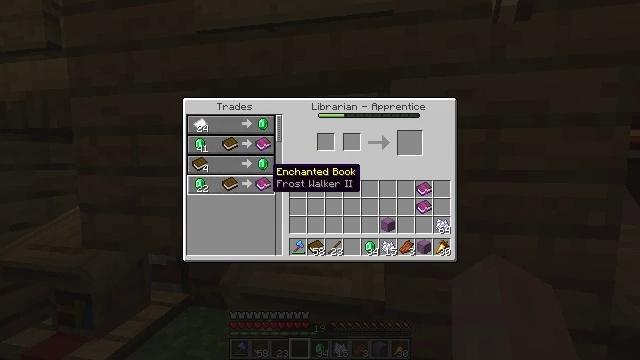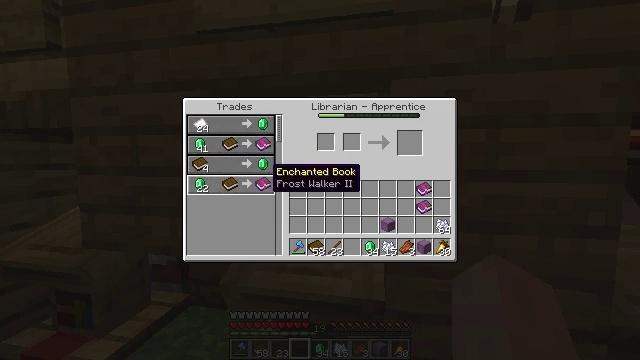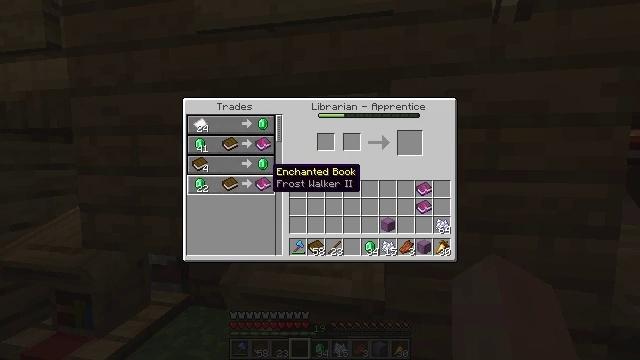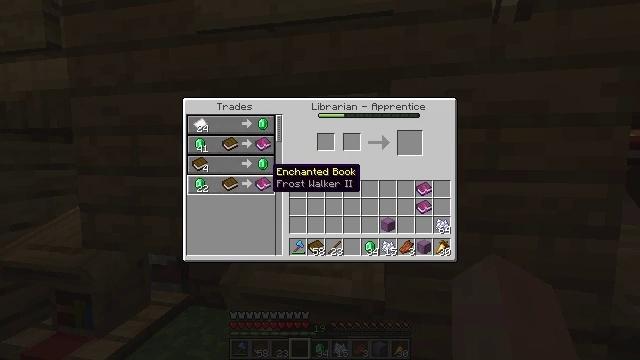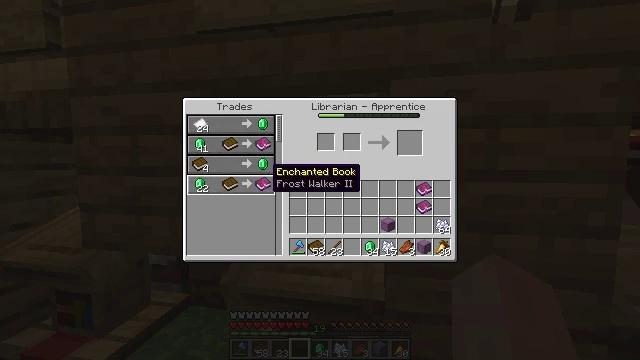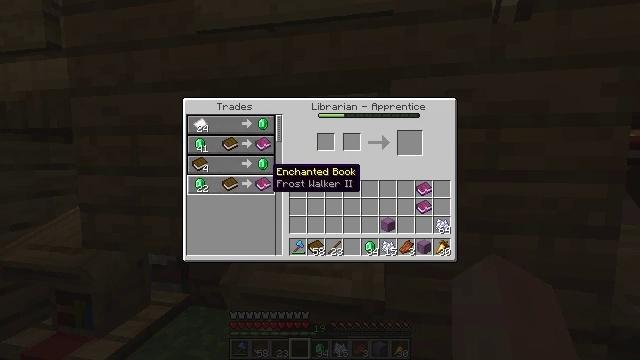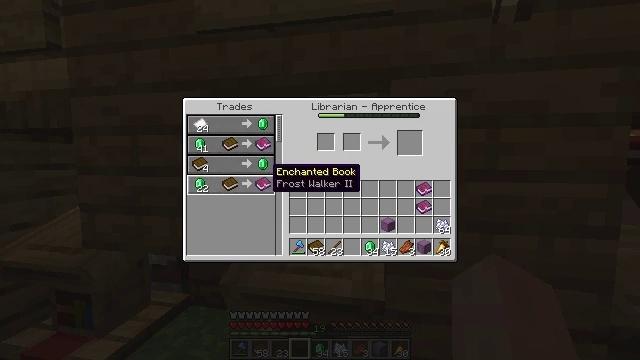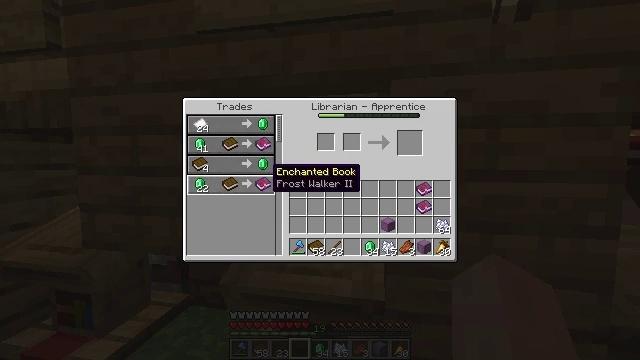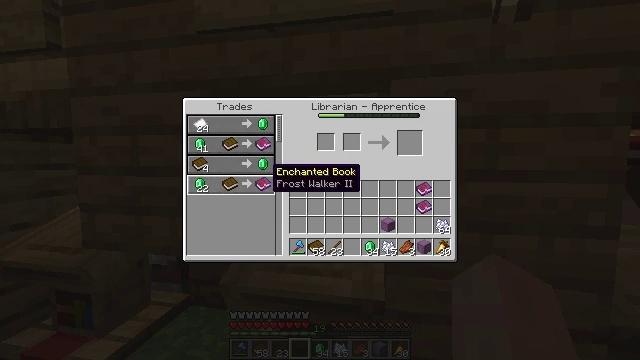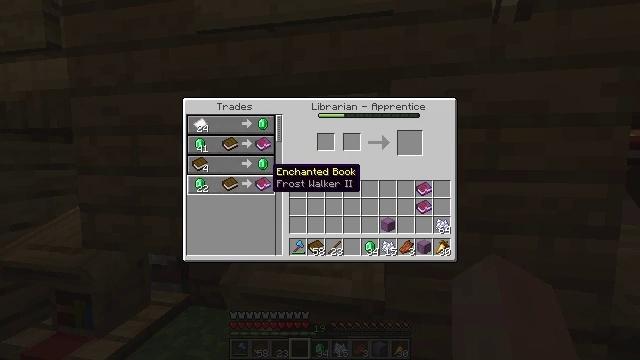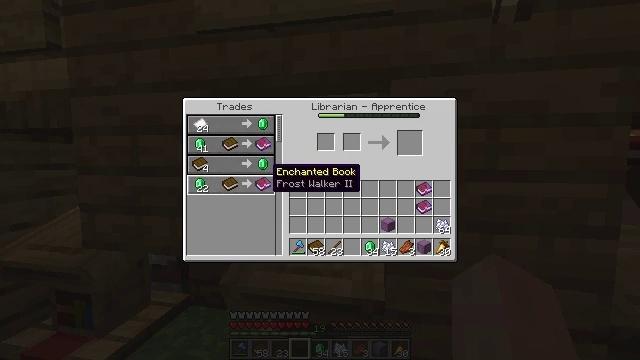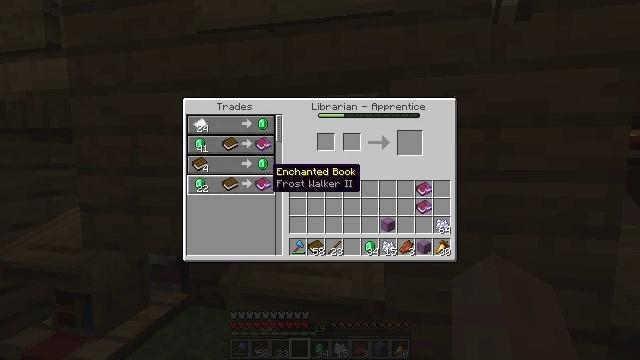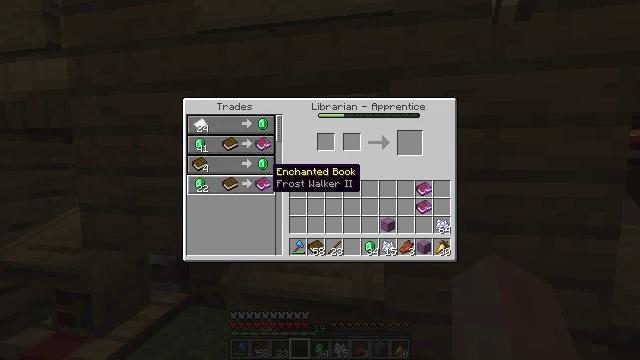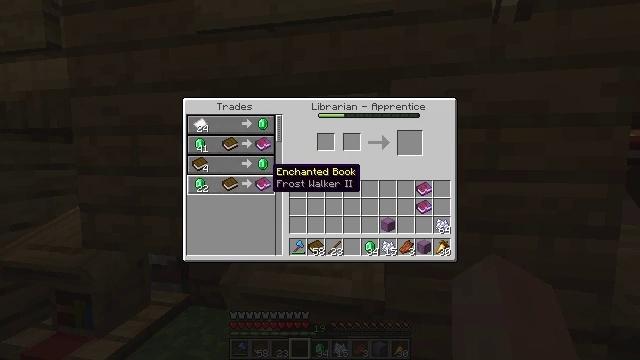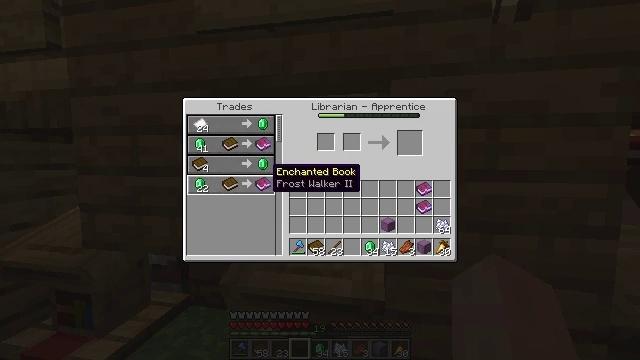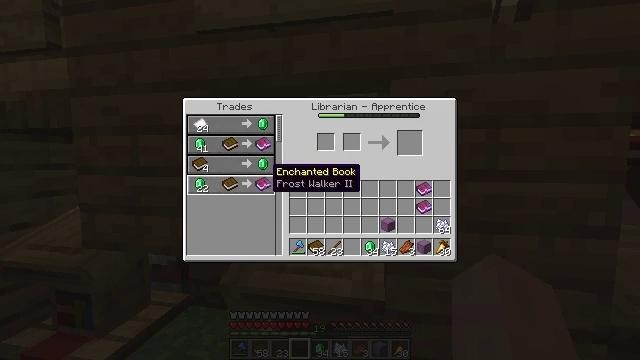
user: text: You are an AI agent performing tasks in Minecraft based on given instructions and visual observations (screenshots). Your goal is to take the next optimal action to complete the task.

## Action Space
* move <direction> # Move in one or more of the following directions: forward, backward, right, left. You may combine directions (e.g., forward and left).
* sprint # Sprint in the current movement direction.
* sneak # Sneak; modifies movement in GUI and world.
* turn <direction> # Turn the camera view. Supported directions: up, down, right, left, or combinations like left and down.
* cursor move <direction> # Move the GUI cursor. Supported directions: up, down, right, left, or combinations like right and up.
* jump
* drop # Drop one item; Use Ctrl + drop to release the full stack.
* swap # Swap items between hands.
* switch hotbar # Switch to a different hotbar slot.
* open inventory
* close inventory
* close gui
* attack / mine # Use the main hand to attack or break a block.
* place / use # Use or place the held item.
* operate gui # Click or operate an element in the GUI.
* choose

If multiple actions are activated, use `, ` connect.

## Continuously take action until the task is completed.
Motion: motion action
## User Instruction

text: Craft an enchanted book.
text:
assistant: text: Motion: no_op
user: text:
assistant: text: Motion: no_op
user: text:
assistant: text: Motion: no_op
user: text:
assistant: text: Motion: no_op
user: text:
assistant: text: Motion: no_op
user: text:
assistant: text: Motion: no_op
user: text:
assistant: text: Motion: no_op
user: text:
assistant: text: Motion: no_op
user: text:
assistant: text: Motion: no_op
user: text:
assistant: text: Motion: no_op
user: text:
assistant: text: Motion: no_op
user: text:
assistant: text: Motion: no_op
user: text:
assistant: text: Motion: no_op
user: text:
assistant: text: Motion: no_op
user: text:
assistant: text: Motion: no_op
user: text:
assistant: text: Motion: no_op
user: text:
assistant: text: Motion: no_op
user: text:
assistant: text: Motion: no_op
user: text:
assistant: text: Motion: no_op
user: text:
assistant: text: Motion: no_op
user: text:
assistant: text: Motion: no_op
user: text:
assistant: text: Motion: no_op
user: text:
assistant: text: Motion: no_op
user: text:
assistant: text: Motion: no_op
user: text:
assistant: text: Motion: no_op
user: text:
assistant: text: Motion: no_op
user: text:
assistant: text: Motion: no_op
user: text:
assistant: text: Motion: no_op
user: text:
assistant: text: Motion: no_op
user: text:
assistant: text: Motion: no_op